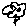
Label: flower